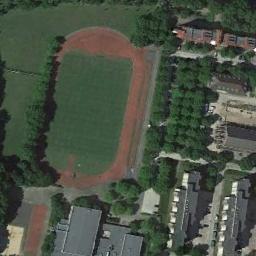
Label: ground_track_field